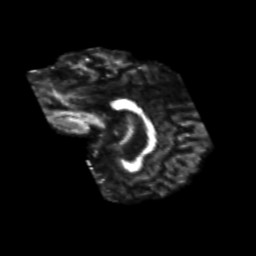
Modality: FA
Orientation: sagittal
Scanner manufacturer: siemens
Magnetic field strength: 3 T
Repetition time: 6.8 s
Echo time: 0.093 s